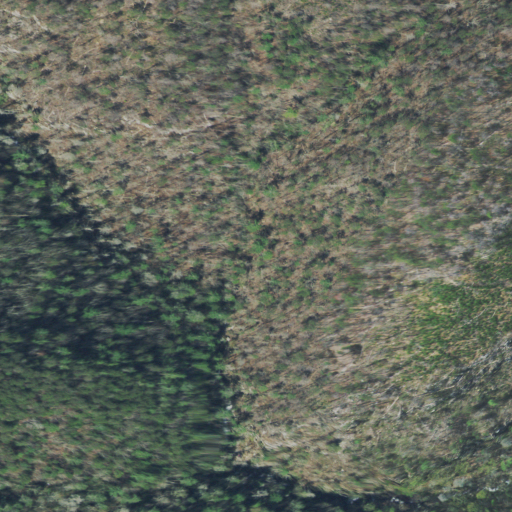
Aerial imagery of valley in Tennessee named Rattlesnake Hollow containing evergreen forest, shrub, mixed forest, deciduous forest, and grassland